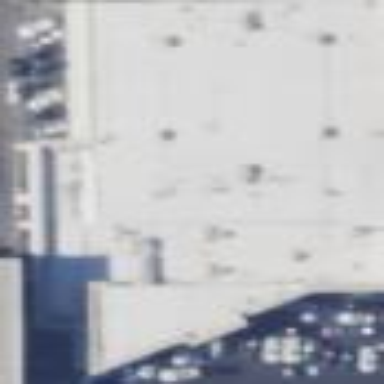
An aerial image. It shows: Car shop building.